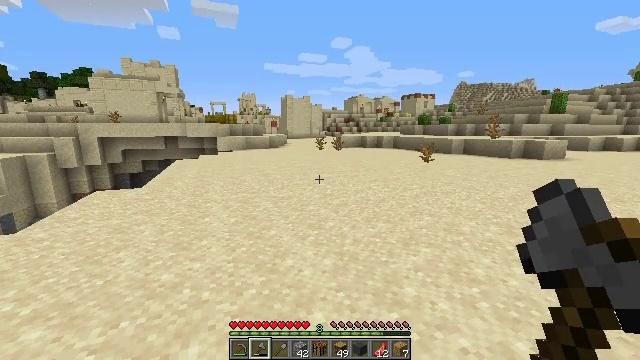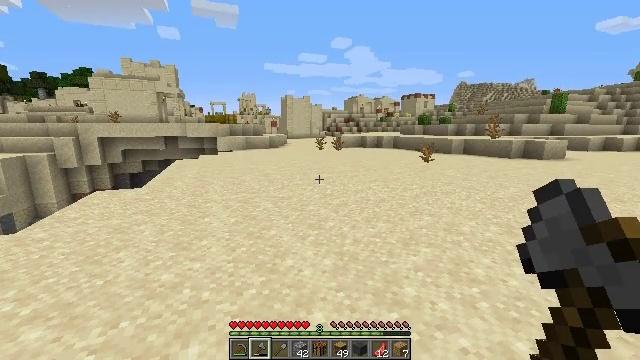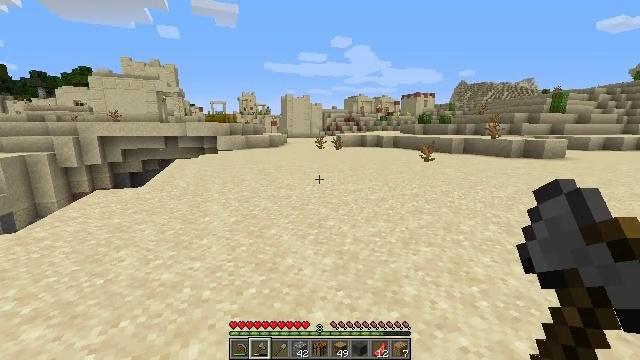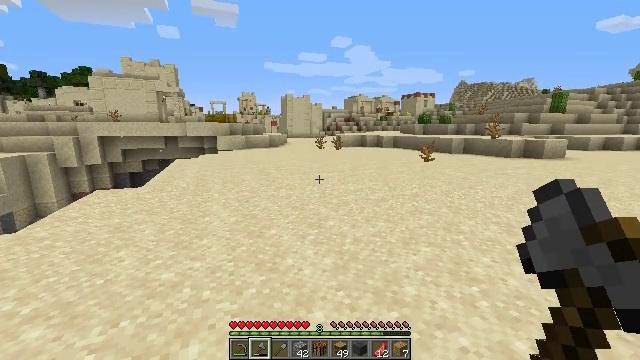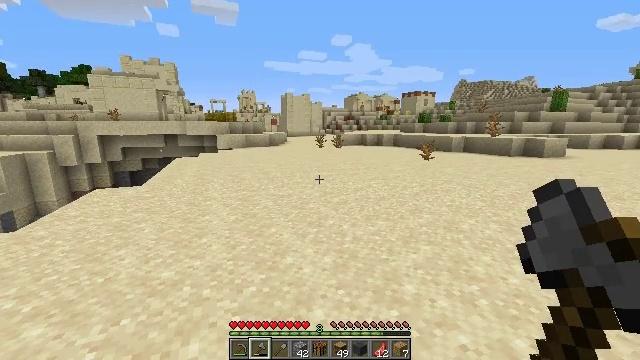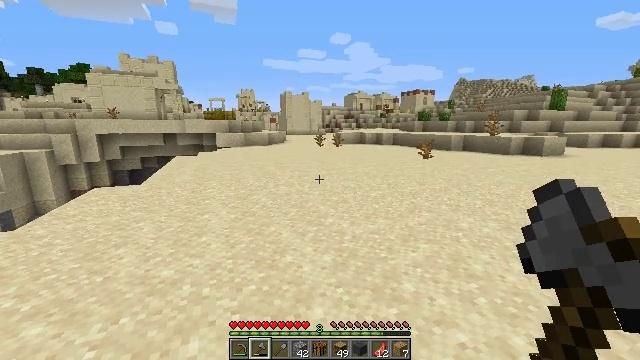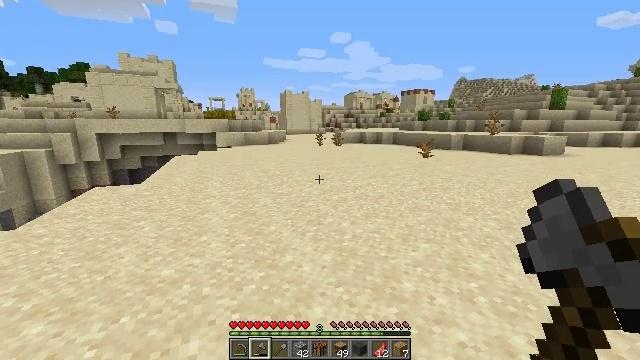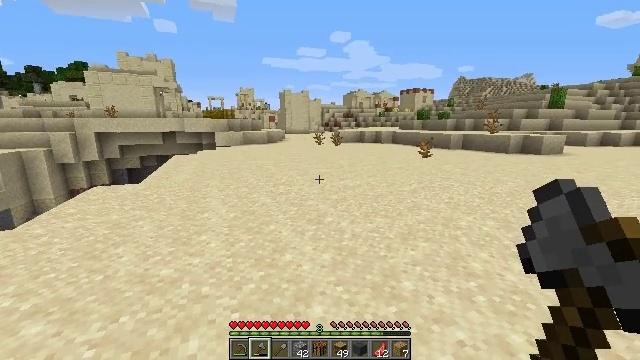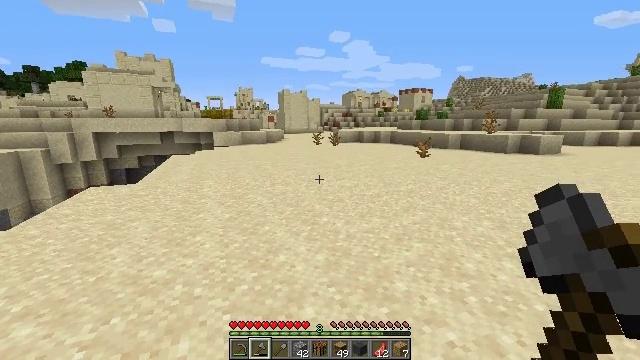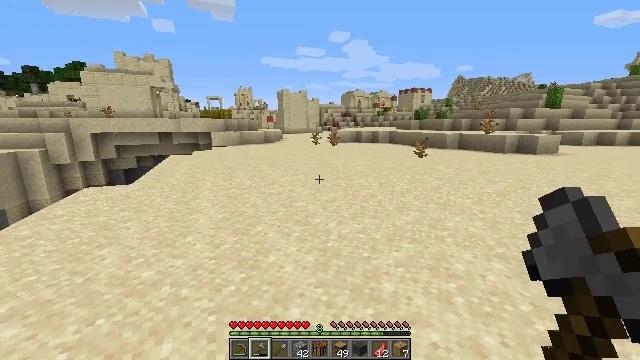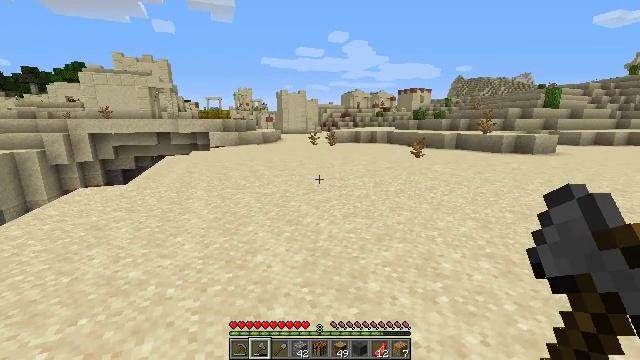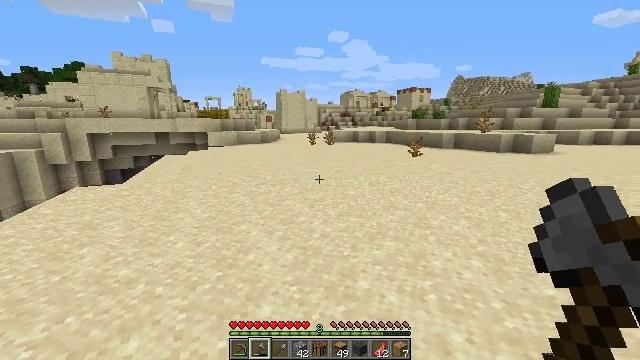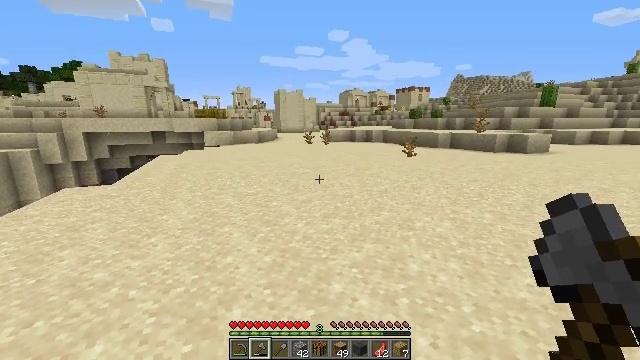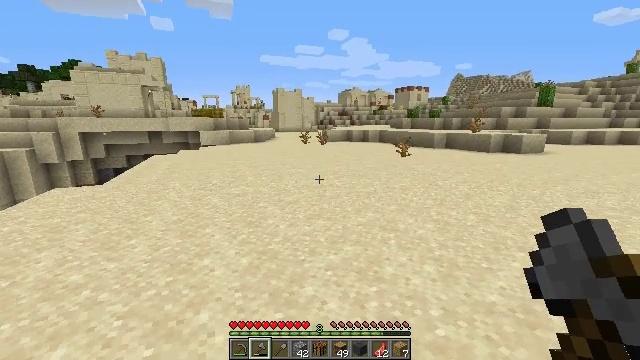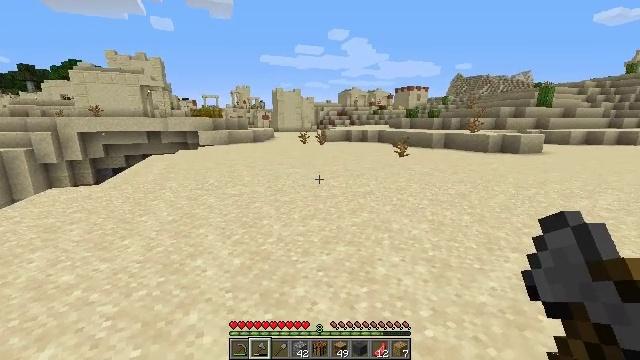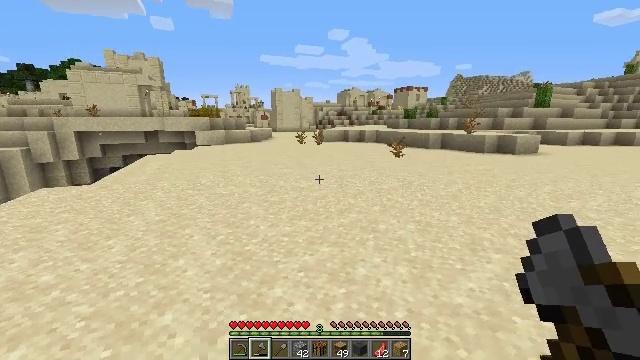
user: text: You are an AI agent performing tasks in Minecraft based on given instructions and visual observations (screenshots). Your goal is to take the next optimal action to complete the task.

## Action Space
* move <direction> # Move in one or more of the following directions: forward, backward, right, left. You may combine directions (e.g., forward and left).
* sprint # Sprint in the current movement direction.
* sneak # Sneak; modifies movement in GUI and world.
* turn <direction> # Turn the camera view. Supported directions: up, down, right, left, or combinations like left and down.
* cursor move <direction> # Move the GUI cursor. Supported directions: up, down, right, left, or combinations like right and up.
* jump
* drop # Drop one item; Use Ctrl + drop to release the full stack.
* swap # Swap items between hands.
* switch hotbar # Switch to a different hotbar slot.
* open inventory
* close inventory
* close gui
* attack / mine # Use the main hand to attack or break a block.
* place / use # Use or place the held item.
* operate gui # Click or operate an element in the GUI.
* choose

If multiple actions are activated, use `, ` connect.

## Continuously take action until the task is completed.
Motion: motion action
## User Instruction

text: Hunt animals.
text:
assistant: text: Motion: no_op
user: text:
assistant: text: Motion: no_op
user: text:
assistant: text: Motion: no_op
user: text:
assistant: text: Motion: no_op
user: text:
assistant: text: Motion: no_op
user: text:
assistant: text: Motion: no_op
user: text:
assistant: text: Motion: no_op
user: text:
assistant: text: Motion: move right
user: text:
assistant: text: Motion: move right
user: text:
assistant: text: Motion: move right
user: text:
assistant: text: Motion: move right
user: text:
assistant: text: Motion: move right
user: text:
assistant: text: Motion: move right
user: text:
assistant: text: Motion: move right
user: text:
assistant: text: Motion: move right
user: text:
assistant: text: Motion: move forward and move right
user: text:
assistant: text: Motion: move forward and move right
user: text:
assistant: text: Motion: move forward and move right
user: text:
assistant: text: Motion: move forward and move right
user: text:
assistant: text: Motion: move forward and move right
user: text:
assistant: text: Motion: move forward and move right
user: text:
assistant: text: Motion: move forward and move right
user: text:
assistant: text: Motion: move forward and move right
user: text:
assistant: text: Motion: move forward and move right
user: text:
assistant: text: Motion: move forward and move right
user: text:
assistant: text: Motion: move forward and move right
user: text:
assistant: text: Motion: move forward and move right
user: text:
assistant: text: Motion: move forward and move right
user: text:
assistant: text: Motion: move forward and move right
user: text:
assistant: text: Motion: move forward and move right